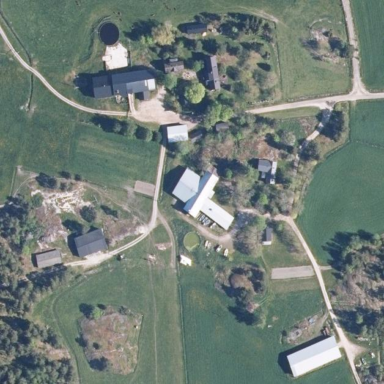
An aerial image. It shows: Farmyard area.